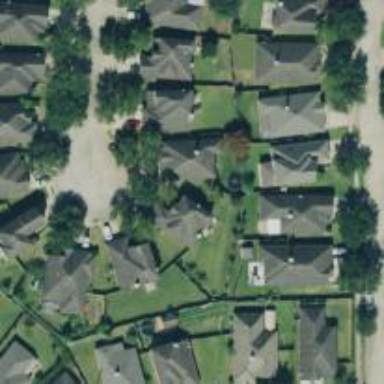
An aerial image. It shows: Neighborhood.